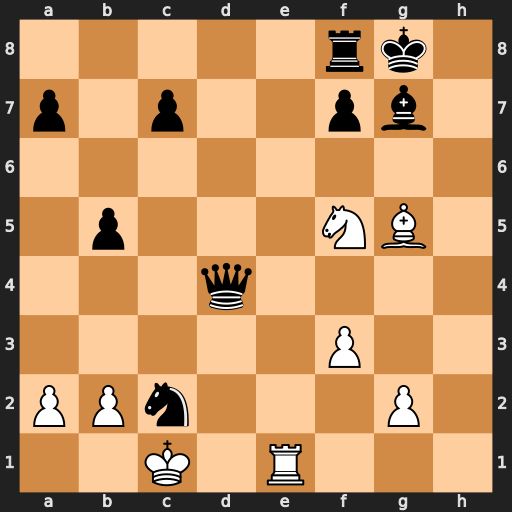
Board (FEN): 5rk1/p1p2pb1/8/1p3NB1/3q4/5P2/PPn3P1/2K1R3
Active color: w
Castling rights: -
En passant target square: -
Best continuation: Ne7+ Kh7 Rh1+